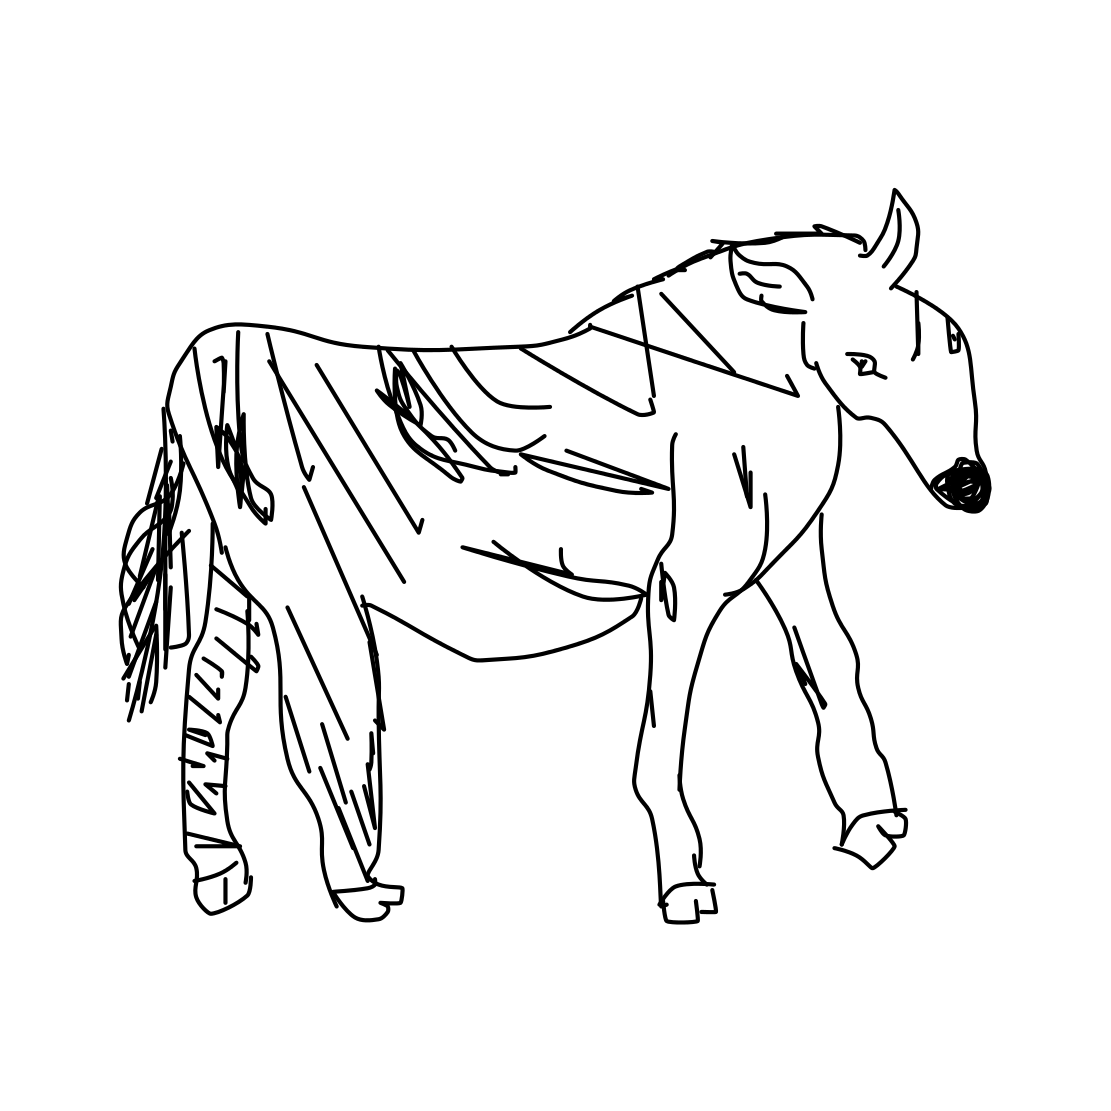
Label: zebra